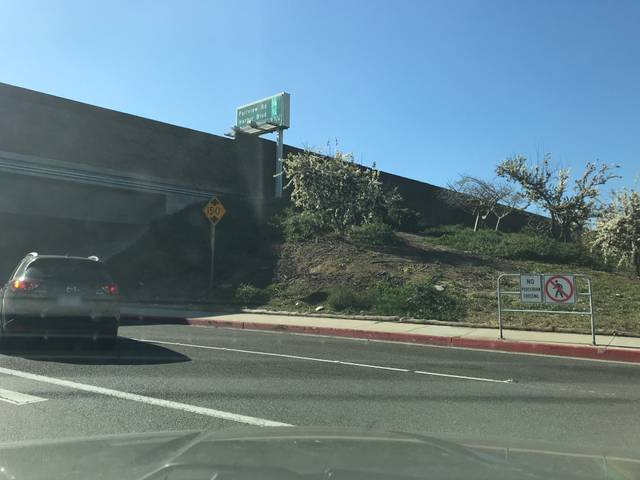
Region: United States
Coordinates: 33.682, -117.893